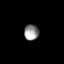
Tissue: prostate
Cell type: T cells
Senescence score: 0.2775
Nuclear area (px): 225
Mean DAPI intensity: 146.164